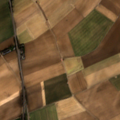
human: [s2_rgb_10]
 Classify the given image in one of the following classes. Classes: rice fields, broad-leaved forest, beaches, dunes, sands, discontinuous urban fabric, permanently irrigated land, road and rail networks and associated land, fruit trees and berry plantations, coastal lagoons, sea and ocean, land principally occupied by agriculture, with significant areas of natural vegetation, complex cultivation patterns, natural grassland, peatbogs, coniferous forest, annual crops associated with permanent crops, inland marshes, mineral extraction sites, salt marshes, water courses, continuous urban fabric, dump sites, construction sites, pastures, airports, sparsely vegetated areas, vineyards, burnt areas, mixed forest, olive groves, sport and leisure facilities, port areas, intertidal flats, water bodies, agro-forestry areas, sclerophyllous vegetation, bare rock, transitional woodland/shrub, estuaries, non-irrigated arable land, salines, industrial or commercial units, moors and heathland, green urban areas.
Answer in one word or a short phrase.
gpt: discontinuous urban fabric, non-irrigated arable land